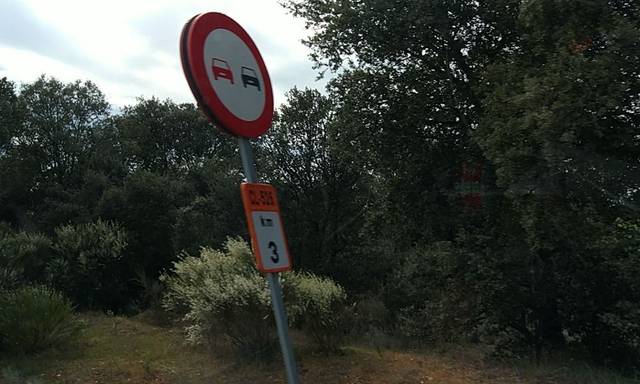
Region: Spain
Coordinates: 40.57, -6.545